Question: I am working on a application using phonegap. I have tested the app in different device like nexus tab, Samsung galaxy s4, Samsung s2, iPhone 4, iPad. Everywhere the app is running fine as i am wanting. In my app their is a header and footer. Its position is fixed in top and bottom. But when i am running the same on .
In my given screenshot you can see there is a extra spaces (before green battery signal just above my header in the right corner). There is Some extra spaces after the footer as well.
Can you tell me how to fix this issue?
And there is another problem like there is a form in my application.There is fixed header and footer and in the middle there is scrollable form. When I am clicking on a text field a keyboard appear in my screen and the footer is coming just above it for it I can hardly see what i am writting in the text field and i cant see any header in the screen. But I am facing this problem only in iOS. in android I can easily see where i am typing and what i am typing by scrolling the form and header and footer is still visible there.
So can you tell me how to fix this issue for iOS. Thanks in advance.

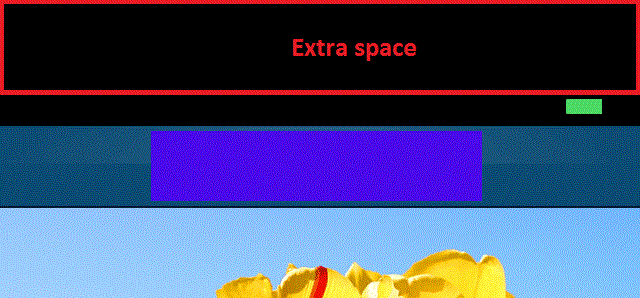
Answer: If your app doesn't include the Default-568h@2x.png file then it will displayed with that black space. Include the Default-568h@2x.png in your project.